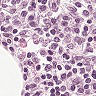
Metastatic tissue present: no